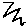
Label: zigzag